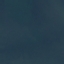
Label: SeaLake